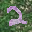
Label: 2